Interaction volume radius: 10 \u00c5
Interaction volume height: 20 \u00c5
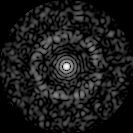
Disorder parameter: 0.8224